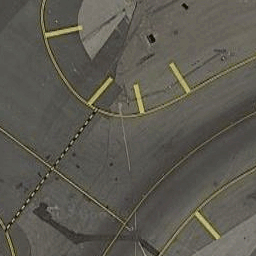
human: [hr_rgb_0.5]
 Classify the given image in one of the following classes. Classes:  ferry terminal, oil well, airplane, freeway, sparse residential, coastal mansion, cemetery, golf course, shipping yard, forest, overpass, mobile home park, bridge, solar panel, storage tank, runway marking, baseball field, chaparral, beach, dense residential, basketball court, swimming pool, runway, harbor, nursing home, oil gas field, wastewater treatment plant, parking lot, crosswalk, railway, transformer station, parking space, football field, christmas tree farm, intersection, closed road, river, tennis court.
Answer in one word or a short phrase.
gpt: runway marking